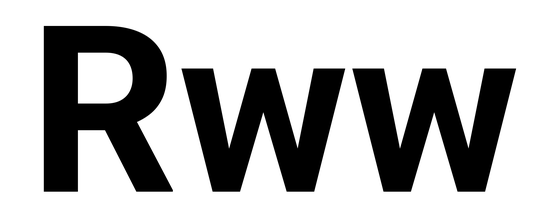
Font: Roboto_Bold